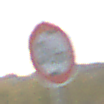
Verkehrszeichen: TatsaechlicheHoehe
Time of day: MorningAfternoon
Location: Outdoor (Suburban)
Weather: PartlyCloudy
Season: NotSpecified
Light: Natural